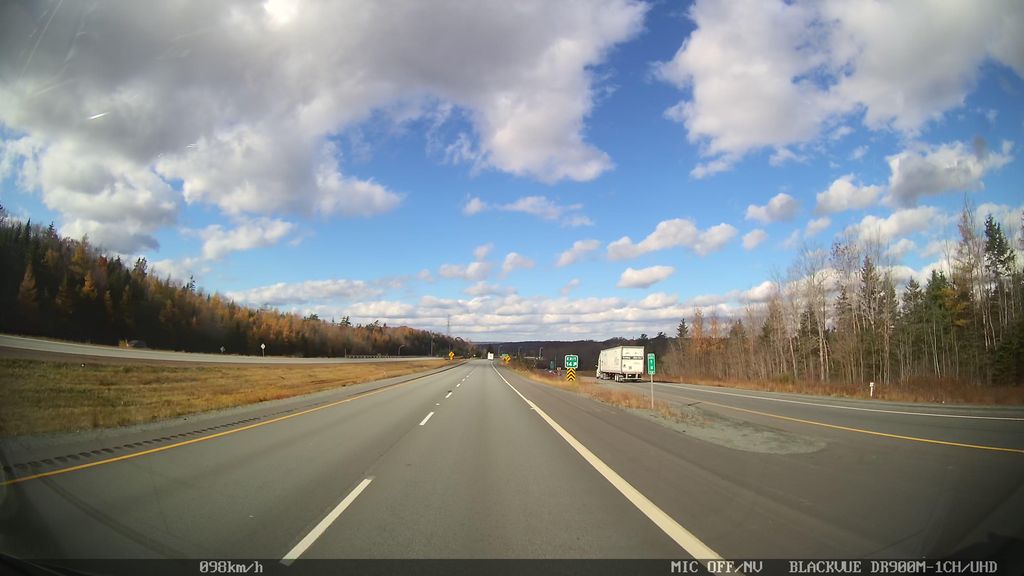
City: halifax